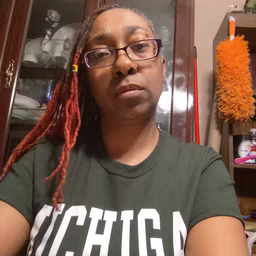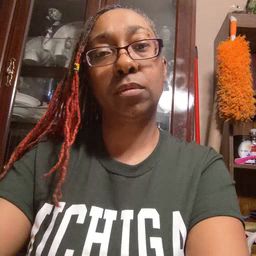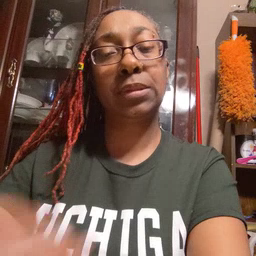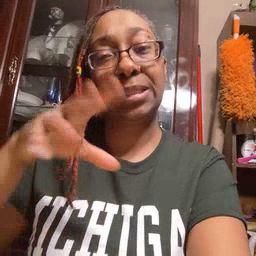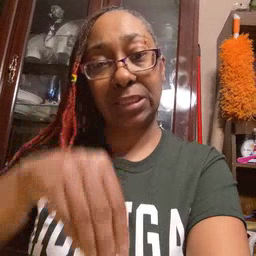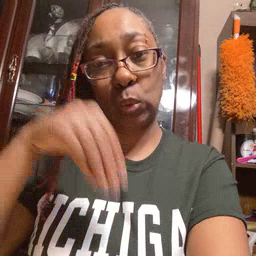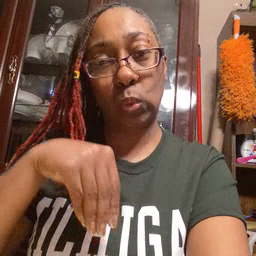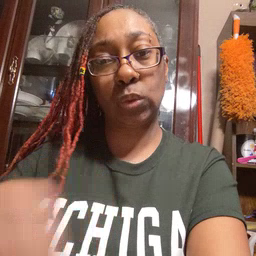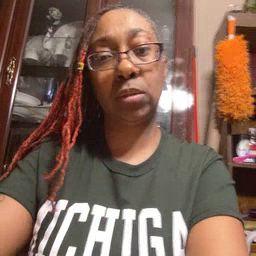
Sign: into